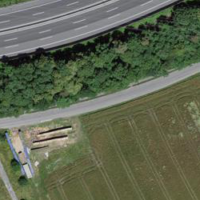
EUNIS habitat code: 57
Species observed at this site:
Sphaerophoria scripta
Allium schoenoprasum